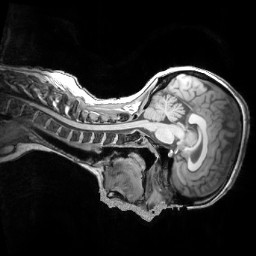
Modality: T1w
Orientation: sagittal
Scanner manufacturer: siemens
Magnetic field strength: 3 T
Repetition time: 2.3 s
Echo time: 0.0033 s